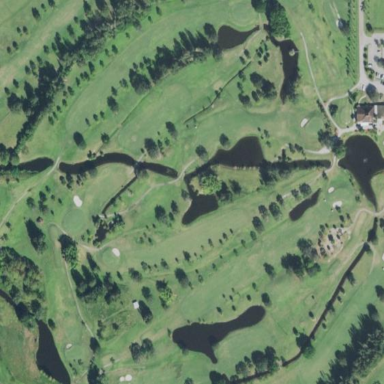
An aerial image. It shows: Golf course surrounded by greenery.